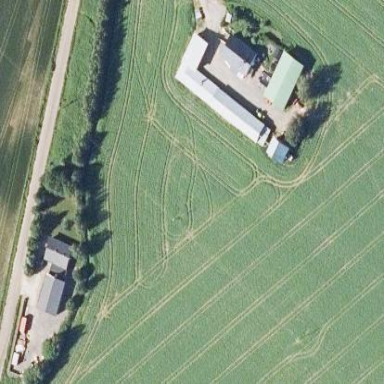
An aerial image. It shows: Farmyard area.